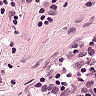
Metastatic tissue present: yes